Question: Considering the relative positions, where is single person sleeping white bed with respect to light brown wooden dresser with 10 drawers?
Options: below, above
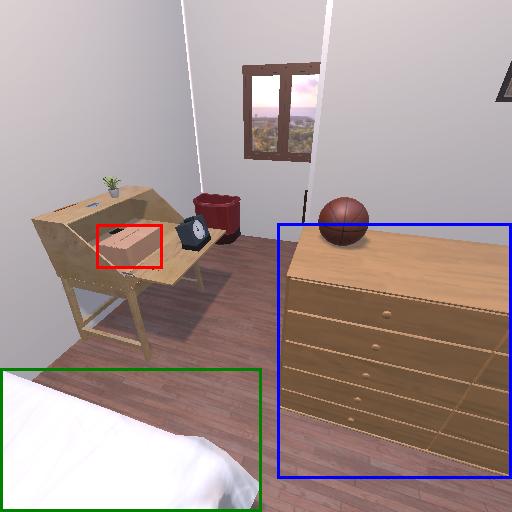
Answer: below